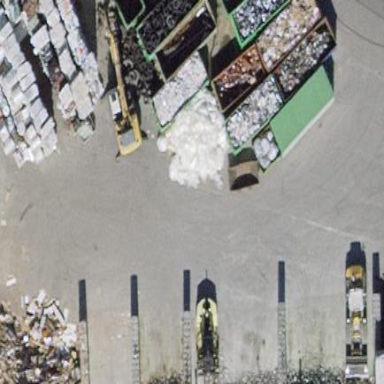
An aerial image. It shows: Waste transfer station.